Chest X-ray. View position: AP
Patient age: 25
Patient sex: M
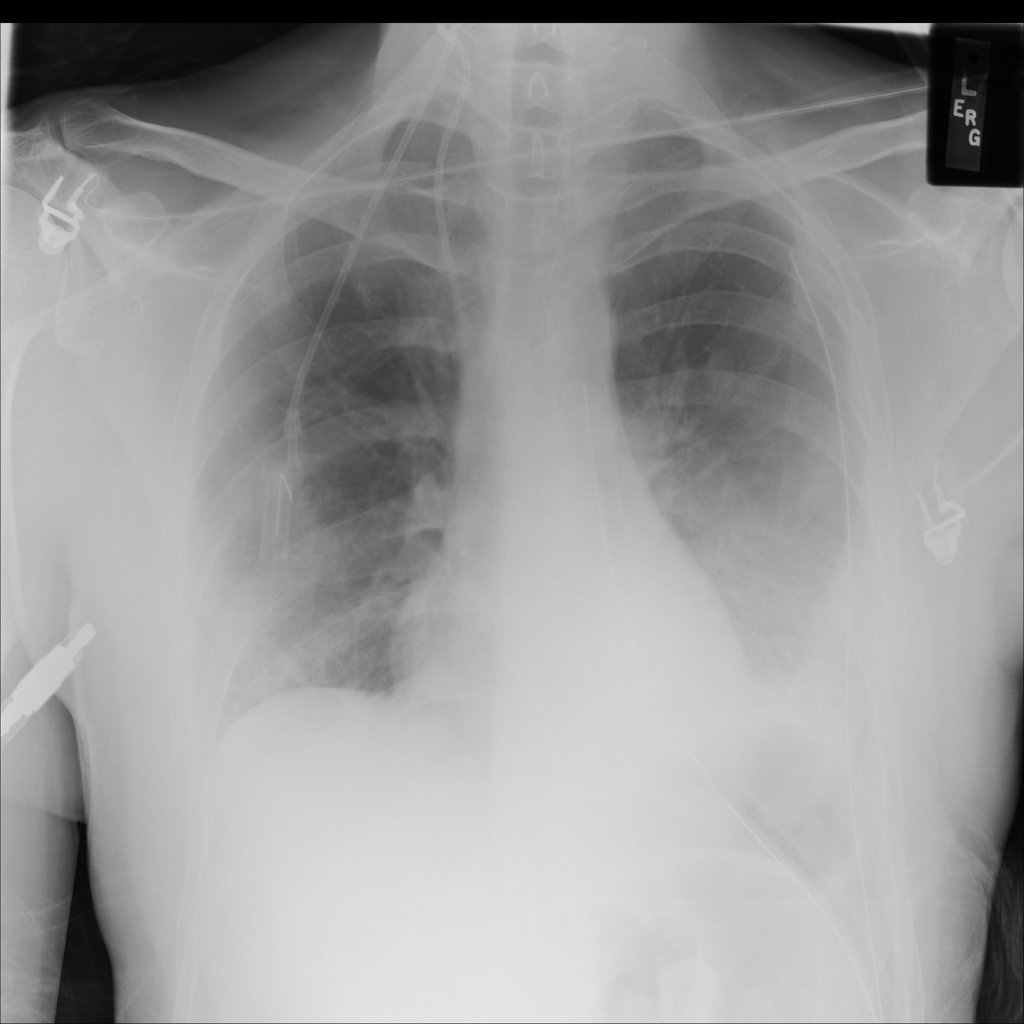
Finding: Pneumothorax